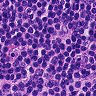
Metastatic tissue present: no